Question: I have created custom dialog and I want to close it on button click. I searched on google, most of the people are using or but I am not using anything like that. This is my 'TextDialogActivity' which is loading on button click in my app. From 'MainActivity' I am just rendering another activity as custom dialog. When I click 'Save' button on the dialog I want to access data in parent activity, which is stored in a variable 'textData' in child activity.
'''
public class TextDialogActivity extends AppCompatActivity {
TabHost tabHost;
private static final int FILE_SELECT_CODE = 0;
private String textData;
private Button browse;
private Button cancel_button1;
private Button cancel_button2;
private TextView text_preview;
@Override
protected void onCreate(Bundle savedInstanceState) {
super.onCreate(savedInstanceState);
setContentView(R.layout.text_dialog_layout);
browse = findViewById(R.id.browse_file_button);
text_preview = findViewById(R.id.text_preview);
cancel_button1 = findViewById(R.id.cancel_button);
cancel_button2 = findViewById(R.id.cancel_button2);
tabHost = findViewById(R.id.tabHost);
tabHost.setup();
TabHost.TabSpec spec=tabHost.newTabSpec("tag1");
spec.setContent(R.id.encode_dialog_text_tab);
spec.setIndicator("Edit Text");
tabHost.addTab(spec);
spec=tabHost.newTabSpec("tag2");
spec.setContent(R.id.encode_dialog_browse_tab);
spec.setIndicator("Browse");
tabHost.addTab(spec);
browse.setOnClickListener(new View.OnClickListener() {
@Override
public void onClick(View v) {
showFileChooser();
}
});
cancel_button1.setOnClickListener(new View.OnClickListener() {
@Override
public void onClick(View v) {
// close dialog
}
});
cancel_button2.setOnClickListener(new View.OnClickListener() {
@Override
public void onClick(View v) {
// close dialog
}
});
}
}
'''
I added '@style/Theme.AppCompat.Dialog' to my to make my dialog.
'''
<activity
android:name=".activity.TextDialogActivity"
android:theme="@style/Theme.AppCompat.Dialog"
android:label="Secret Message">
</activity>
'''
This is the screenshot.

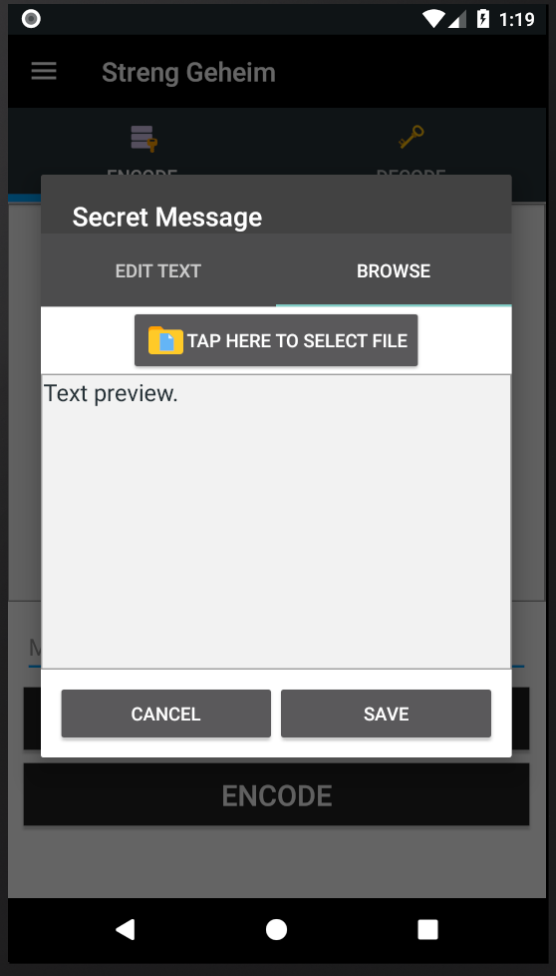
Answer: My custom dialog/popup is an itself. I am not using Dialog or AlertDialog. For closing this dialog on Cancel button click, this is what I did:
'''
cancel_button.setOnClickListener(new View.OnClickListener() {
@Override
public void onClick(View v) {
finish(); // Call this method to close the dialog
}
});
'''
And for accessing data from child activity('TextDialogActivity') to parent('MainActivity') activity, I did the same as @Kemo suggested here in answers. This is the code:
'''
// From Parent activity(MainActivity) opening popup on button click
popUpButton.setOnClickListener(new View.OnClickListener() {
@Override
public void onClick(View v) {
Intent intent=new Intent(getContext(), TextDialogActivity.class);
startActivityForResult(intent, TEXTFILE);
}
});
// From Child activity(TextDialogActivity) sending data to parent activity
save_button.setOnClickListener(new View.OnClickListener() {
@Override
public void onClick(View v) {
if(!secretText.isEmpty()) {
Intent intent = new Intent();
intent.putExtra("popup_data", secretText);
setResult(RESULT_OK, intent);
finish();
}
}
});
'''
Now I want the result from child activity to parent activity for that I did this in 'onActivityResult' method:
'''
// In parent activity get data on onActivityResult
if (requestCode == TEXTFILE && resultCode == getActivity().RESULT_OK){
secretText = data.getExtras().getString("popup_data", "");
}
'''